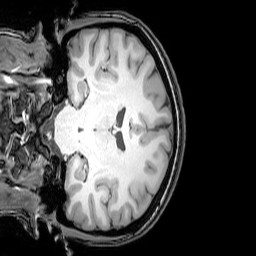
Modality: T1w
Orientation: coronal
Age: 25
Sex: female
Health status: healthy
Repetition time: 0.081 s
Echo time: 0.037 s